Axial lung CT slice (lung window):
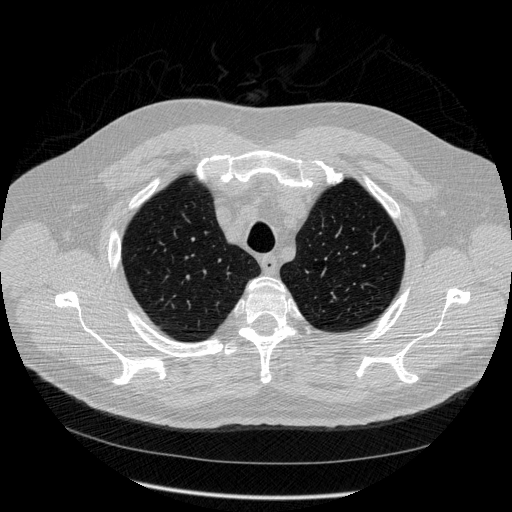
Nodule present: no